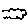
Label: cloud